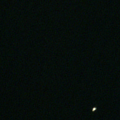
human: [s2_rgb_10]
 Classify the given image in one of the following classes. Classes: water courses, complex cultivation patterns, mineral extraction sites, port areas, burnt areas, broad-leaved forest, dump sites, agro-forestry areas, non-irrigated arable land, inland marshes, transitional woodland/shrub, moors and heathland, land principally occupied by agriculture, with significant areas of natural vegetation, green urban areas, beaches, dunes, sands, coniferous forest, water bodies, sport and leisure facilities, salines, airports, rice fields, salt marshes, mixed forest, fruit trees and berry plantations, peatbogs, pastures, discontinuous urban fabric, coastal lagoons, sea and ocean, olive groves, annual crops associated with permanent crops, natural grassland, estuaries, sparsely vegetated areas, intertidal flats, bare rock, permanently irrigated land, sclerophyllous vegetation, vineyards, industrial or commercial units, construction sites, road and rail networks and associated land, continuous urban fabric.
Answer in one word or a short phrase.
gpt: sea and ocean